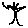
Label: tree